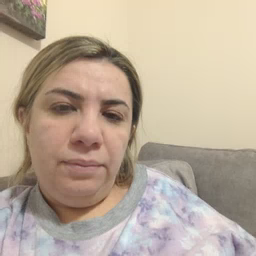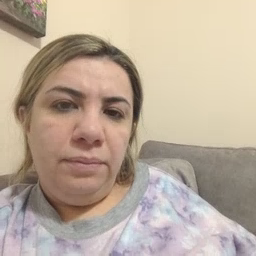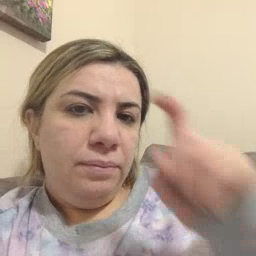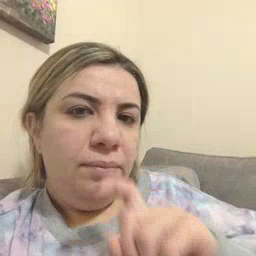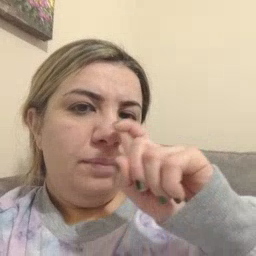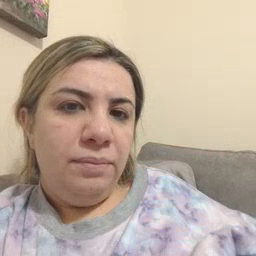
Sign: doll